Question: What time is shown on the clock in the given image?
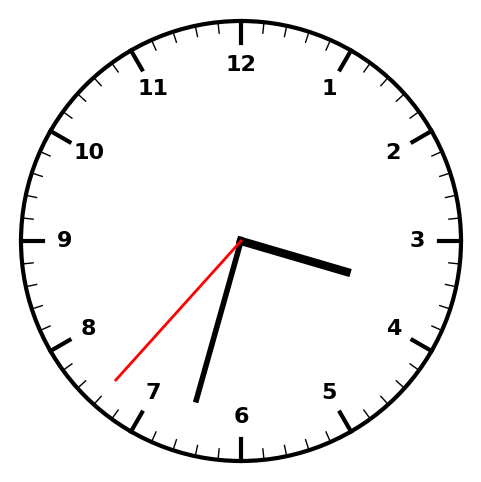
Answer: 03:32:37